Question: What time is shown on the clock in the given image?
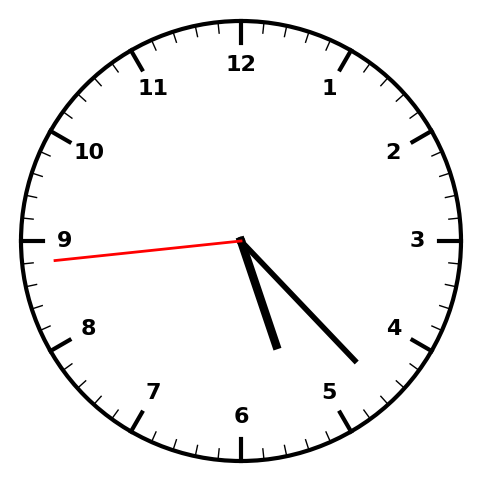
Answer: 05:22:44